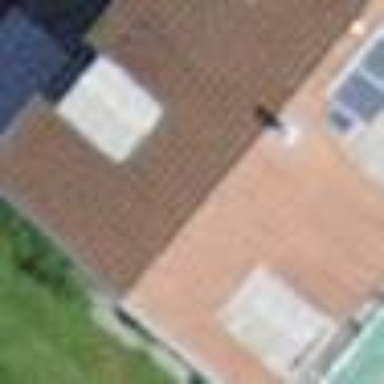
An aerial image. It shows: Simple and straightforward house.